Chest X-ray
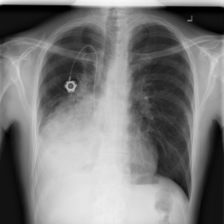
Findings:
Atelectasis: negative
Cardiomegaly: negative
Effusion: negative
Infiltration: negative
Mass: negative
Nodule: negative
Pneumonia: negative
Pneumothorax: negative
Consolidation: positive
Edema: negative
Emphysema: negative
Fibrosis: negative
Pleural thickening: negative
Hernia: negative